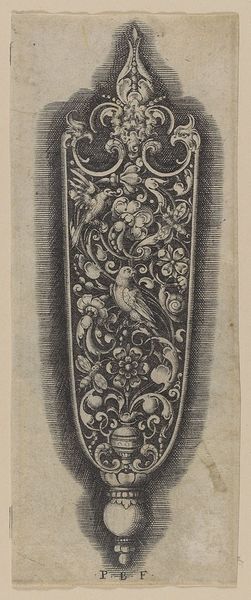
Titel: Degenscheide, Blatt aus der Folge 'Varii Generis Opera Aurifabris Necessaria'
Künstler: Paul Birckenholtz
Standort: Hamburg
Institution: Museum für Kunst und Gewerbe Hamburg
Schlagwörter: vogel, grafik, graphik, scheide, fotografie, photographie, druckgraphik, druckgrafik, stich, insekten, kunstgewerbe, insekt, kupferstich, kunsthandwerk, groteske, reproduktionen, goldschmiedearbeiten, industriedesign, druckerzeugnisse, insecta, kerbtiere, hexapoda, vögel, tierornamente, ornamentstich, vorlageblätter, degenscheide